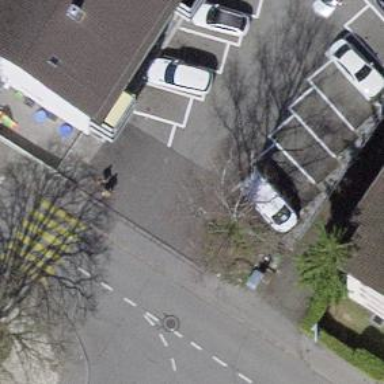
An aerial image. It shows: Asphalt sidewalk.